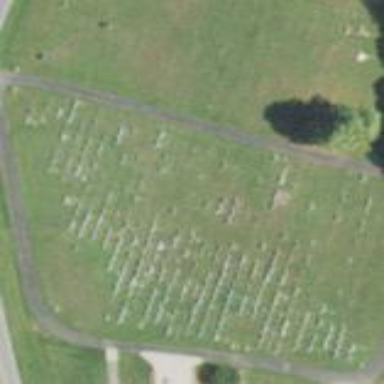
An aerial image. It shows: Graveyard.